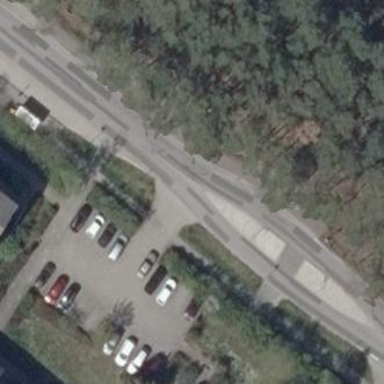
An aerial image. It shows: Parking area.